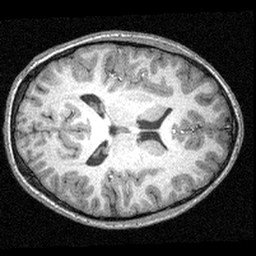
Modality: T1w
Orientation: axial
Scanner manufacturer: siemens
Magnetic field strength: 3 T
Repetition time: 1.57 s
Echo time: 0.00304 s